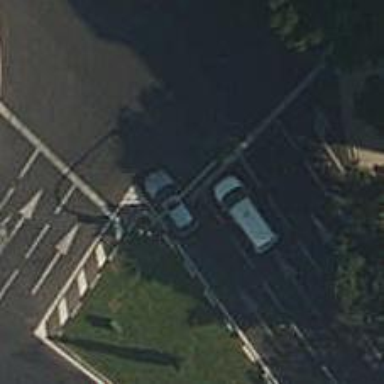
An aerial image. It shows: Road with traffic signals.